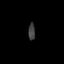
Tissue: prostate
Cell type: Myeloid cells
Senescence score: 0.3355
Nuclear area (px): 109
Mean DAPI intensity: 64.661